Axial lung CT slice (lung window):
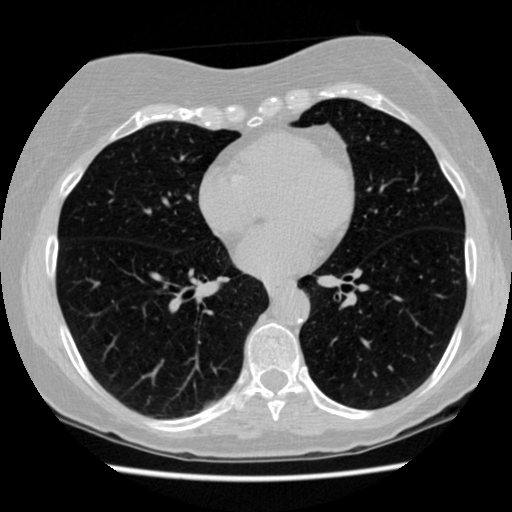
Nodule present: no